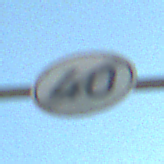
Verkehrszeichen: EndeGeschwindigkeit40
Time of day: MorningAfternoon
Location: Outdoor (Suburban)
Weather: Clear
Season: NotSpecified
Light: Natural